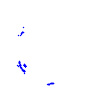
Particle: proton